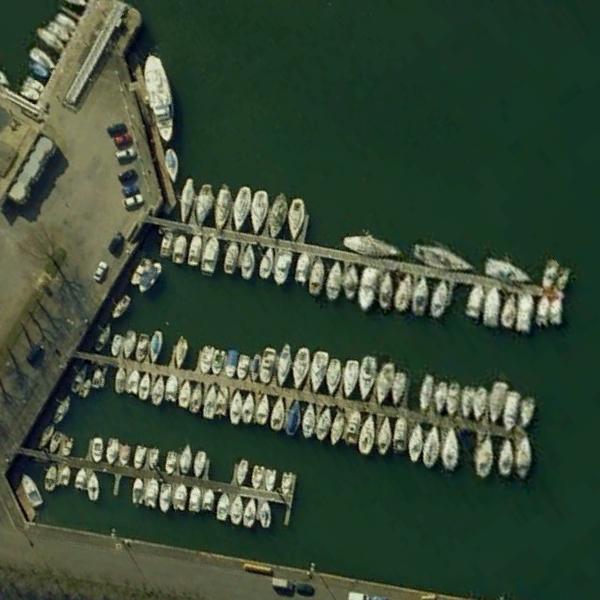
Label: Port